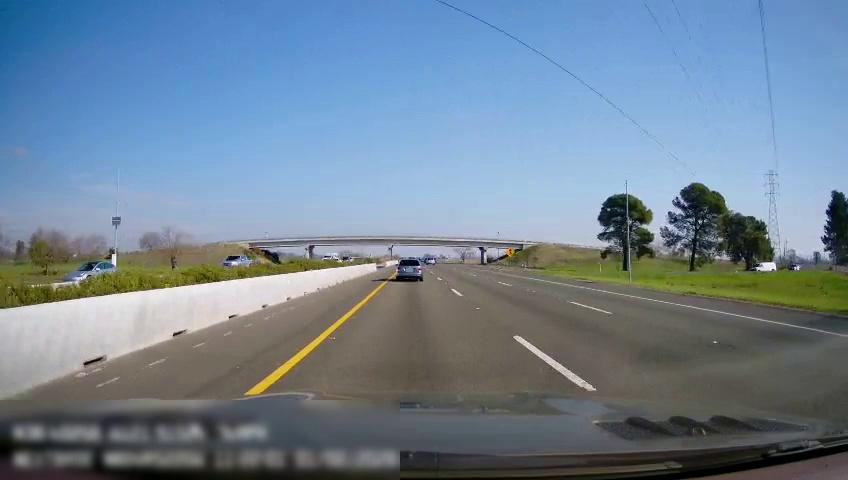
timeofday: Day
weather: Sunny
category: Drivable Space
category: Vehicles | Van
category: Vehicles | Car
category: Vehicles | Car
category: Vehicles | Car
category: Vehicles | Car
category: Vehicles | Truck
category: Lanes | Current Lane
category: Lanes | Alternate Lane
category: Lanes | Current Lane
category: Lanes | Alternate Lane
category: Lanes | Alternate Lane
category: Traffic | Signs